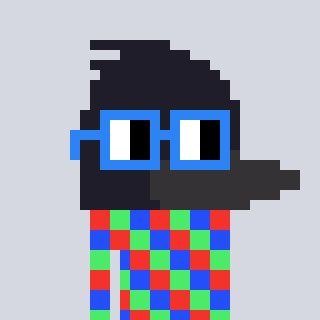
a pixel art character with square blue glasses, a raven-shaped head and a grayscale-colored body on a cool background